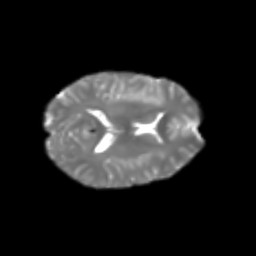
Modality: T2w
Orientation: axial
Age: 31
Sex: female
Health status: healthy